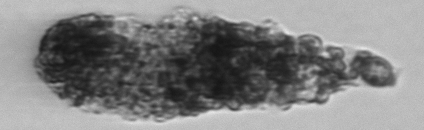
Label: fecal_pellet